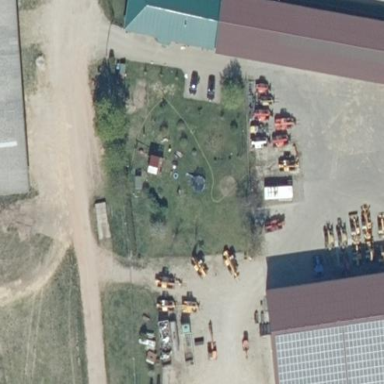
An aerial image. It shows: Farmyard area.